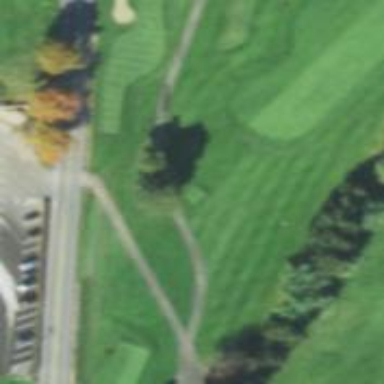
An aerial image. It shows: Golf tee.